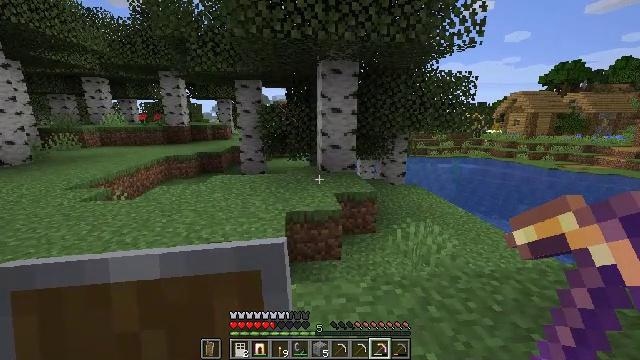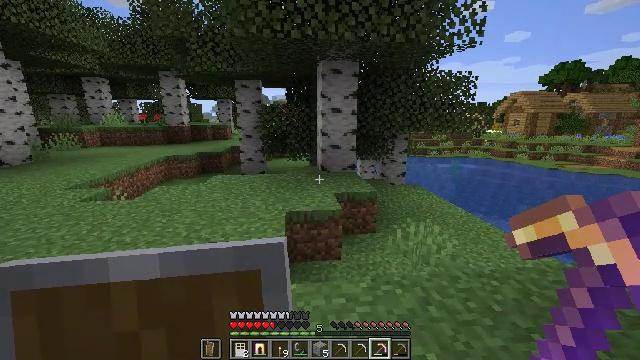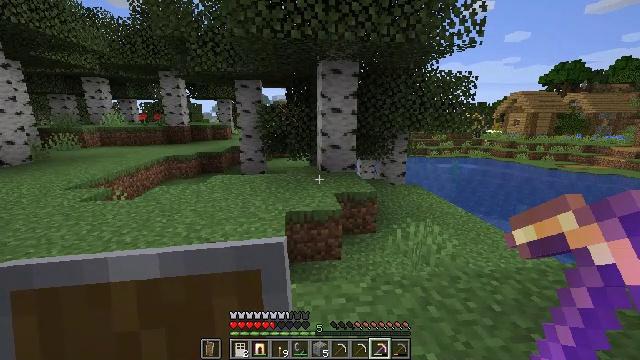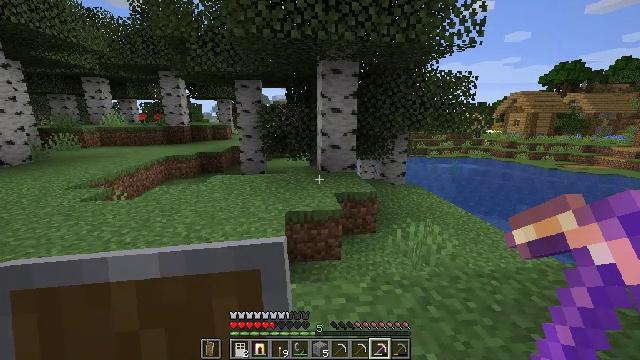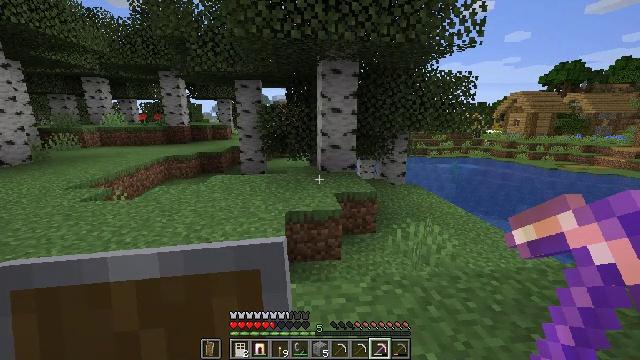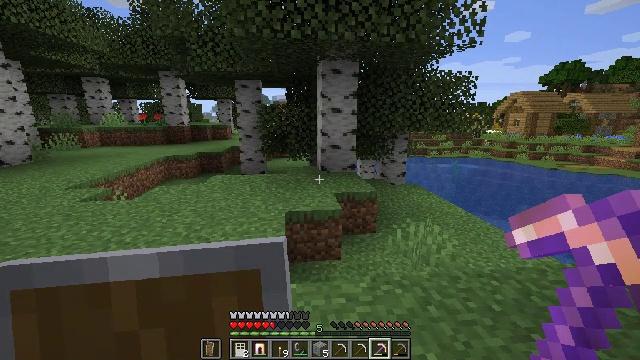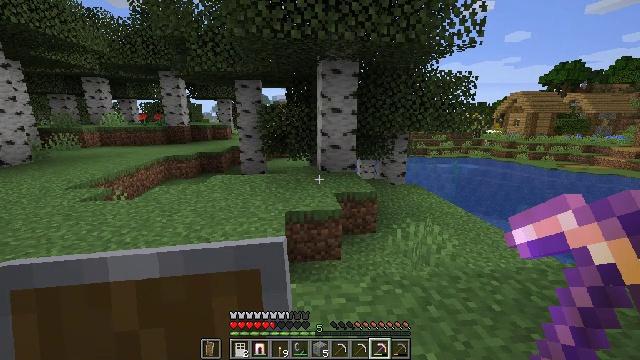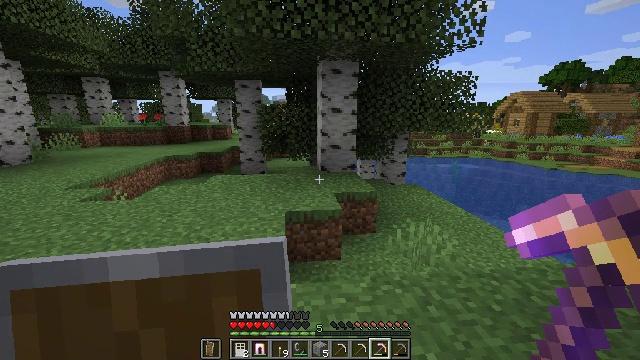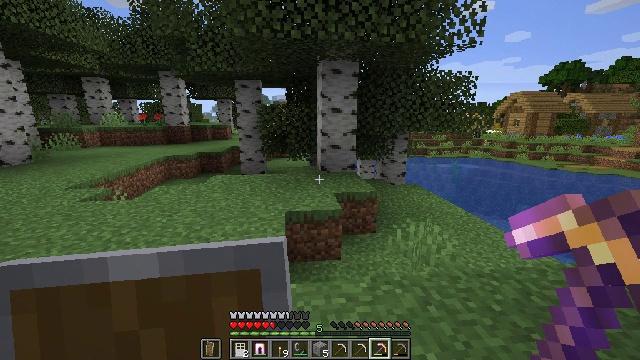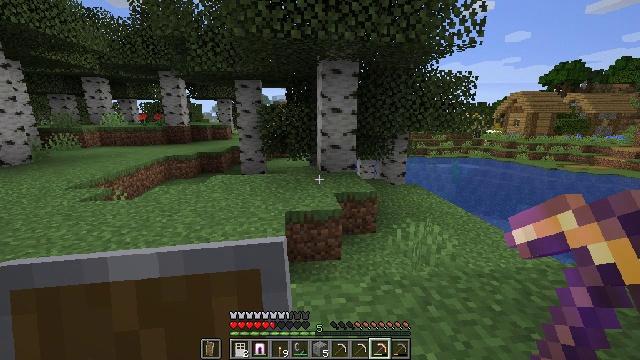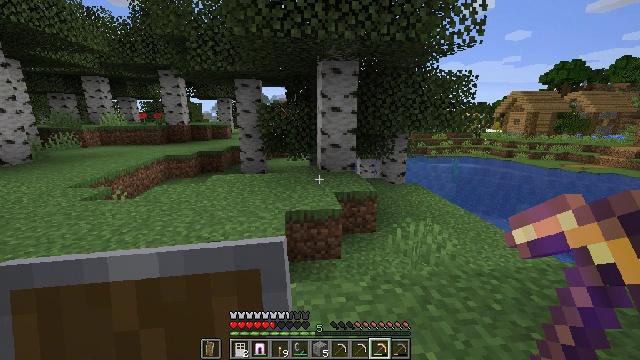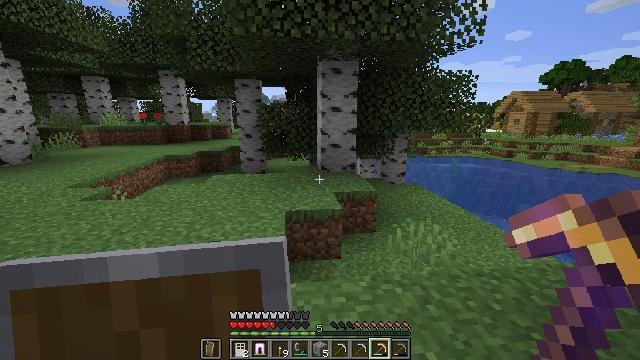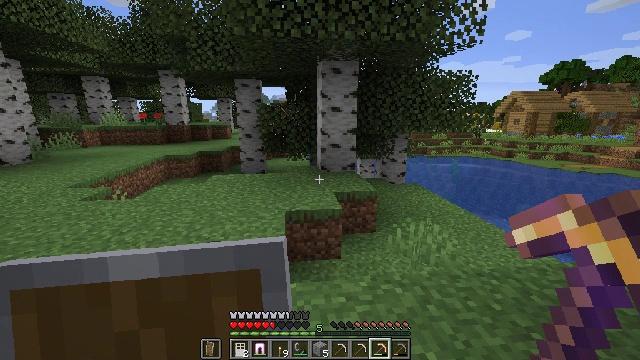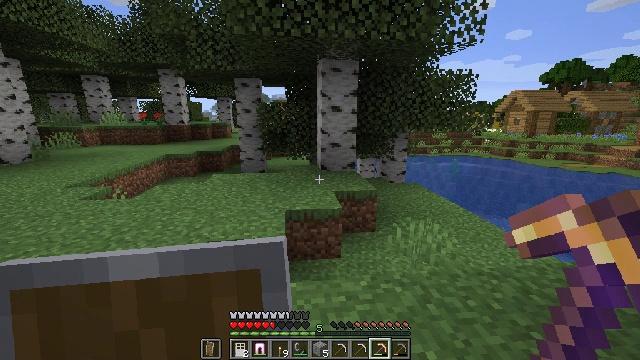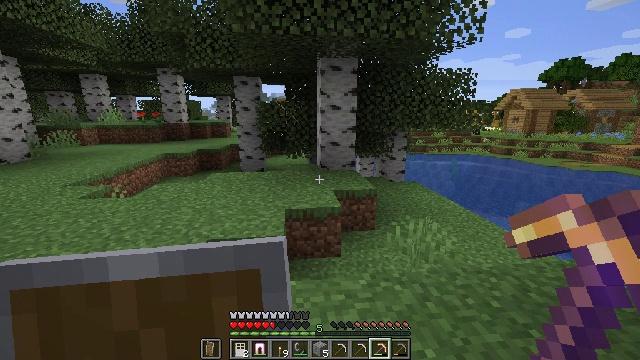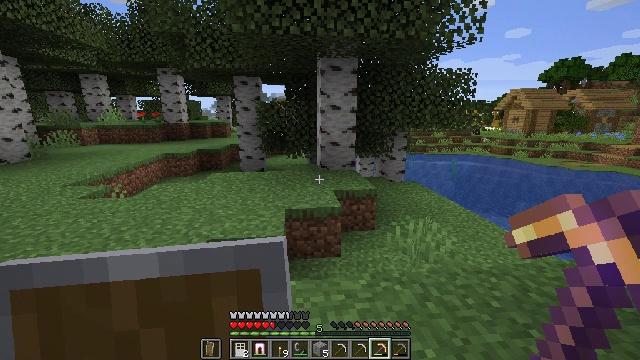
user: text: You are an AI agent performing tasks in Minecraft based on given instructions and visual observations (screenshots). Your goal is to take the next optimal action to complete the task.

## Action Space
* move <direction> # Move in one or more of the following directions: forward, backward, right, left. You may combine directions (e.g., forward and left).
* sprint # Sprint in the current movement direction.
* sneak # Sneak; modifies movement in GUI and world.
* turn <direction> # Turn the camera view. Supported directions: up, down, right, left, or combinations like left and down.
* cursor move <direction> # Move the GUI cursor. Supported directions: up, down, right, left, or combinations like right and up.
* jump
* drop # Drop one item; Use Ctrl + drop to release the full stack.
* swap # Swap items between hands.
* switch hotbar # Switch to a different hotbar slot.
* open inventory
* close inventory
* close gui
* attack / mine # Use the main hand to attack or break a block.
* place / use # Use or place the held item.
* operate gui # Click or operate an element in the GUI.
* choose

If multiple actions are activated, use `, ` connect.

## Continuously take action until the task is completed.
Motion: motion action
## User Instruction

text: Dig up the grass block for dirt.
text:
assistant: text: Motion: no_op
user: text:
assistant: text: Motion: no_op
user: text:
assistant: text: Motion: no_op
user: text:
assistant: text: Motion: no_op
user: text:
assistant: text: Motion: no_op
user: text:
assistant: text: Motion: no_op
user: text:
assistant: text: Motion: no_op
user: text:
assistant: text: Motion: no_op
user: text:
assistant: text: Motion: no_op
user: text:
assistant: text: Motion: no_op
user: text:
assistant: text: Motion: no_op
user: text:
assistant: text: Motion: no_op
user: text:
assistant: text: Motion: no_op
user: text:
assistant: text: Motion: no_op
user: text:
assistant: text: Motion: no_op
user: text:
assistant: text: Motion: no_op
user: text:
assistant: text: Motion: no_op
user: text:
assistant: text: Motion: no_op
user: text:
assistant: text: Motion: no_op
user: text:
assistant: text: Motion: no_op
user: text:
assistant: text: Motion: turn down
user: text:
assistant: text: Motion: turn right and down
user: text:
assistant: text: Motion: no_op
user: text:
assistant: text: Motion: no_op
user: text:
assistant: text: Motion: no_op
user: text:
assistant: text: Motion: turn left
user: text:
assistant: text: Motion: no_op
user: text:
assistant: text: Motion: no_op
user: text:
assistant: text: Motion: no_op
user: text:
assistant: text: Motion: no_op